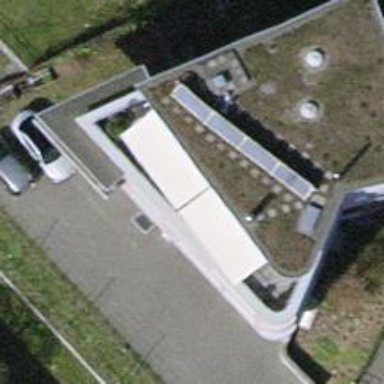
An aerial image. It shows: Parking entrance.